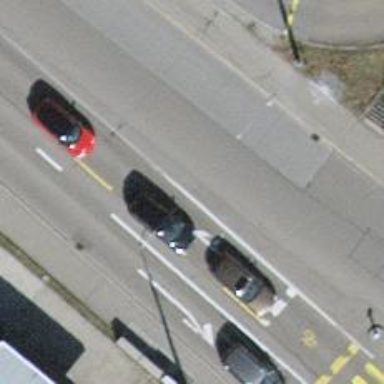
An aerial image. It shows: Residential road with asphalt surface and separate sidewalk. Trolley wires are present along the road.